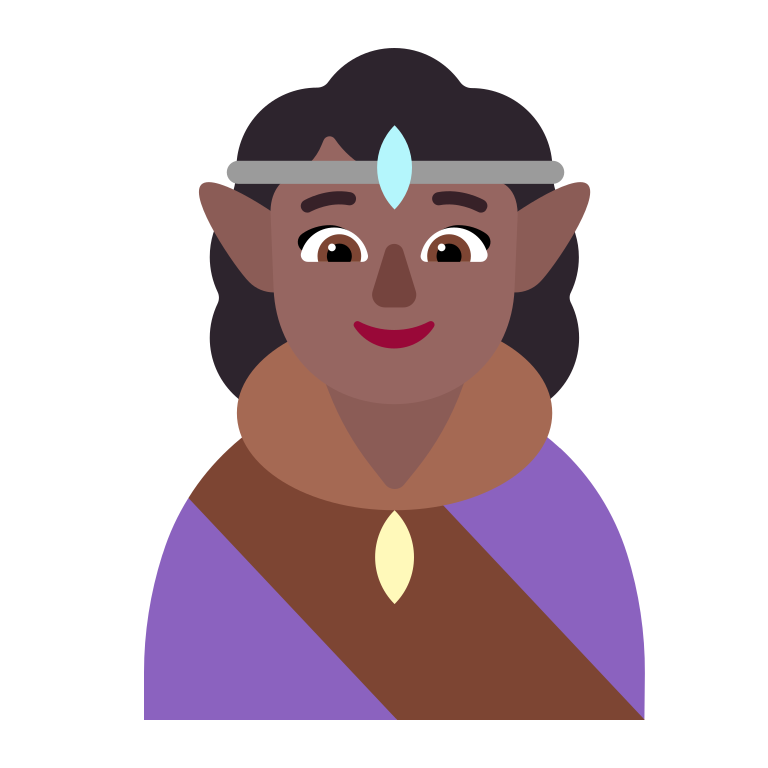
woman elf flat  dark